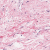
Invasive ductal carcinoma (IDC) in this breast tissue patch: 0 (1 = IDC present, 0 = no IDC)